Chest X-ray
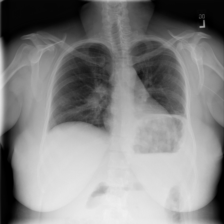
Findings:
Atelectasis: negative
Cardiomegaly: negative
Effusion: negative
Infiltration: negative
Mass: positive
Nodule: negative
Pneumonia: negative
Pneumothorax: negative
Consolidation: negative
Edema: negative
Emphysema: negative
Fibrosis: negative
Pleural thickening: positive
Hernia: negative